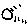
Label: sun